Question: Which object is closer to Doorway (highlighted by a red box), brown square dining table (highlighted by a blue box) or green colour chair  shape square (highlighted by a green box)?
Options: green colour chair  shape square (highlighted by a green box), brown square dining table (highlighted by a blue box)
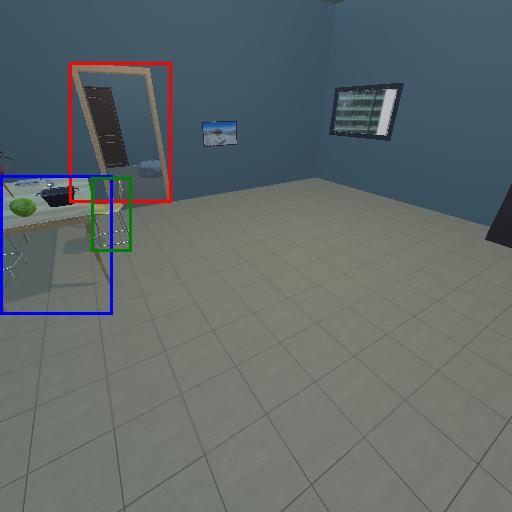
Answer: green colour chair  shape square (highlighted by a green box)